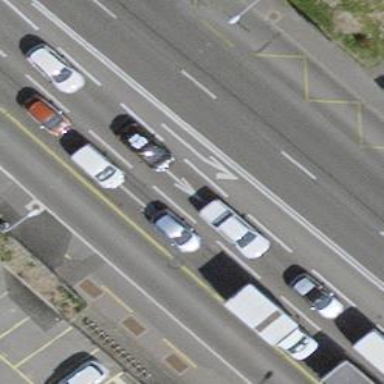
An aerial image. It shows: Primary highway with trolley wires overhead. The surface of the road is asphalt.